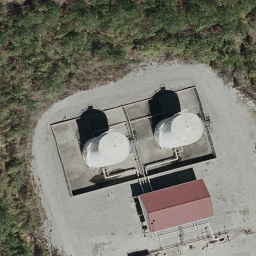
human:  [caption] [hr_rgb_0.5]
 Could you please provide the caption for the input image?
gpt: Two storage tanks arranged neatly with a house beside .

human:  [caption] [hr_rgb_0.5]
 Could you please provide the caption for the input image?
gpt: Two reservoirs and a red house are surrounded by plants.

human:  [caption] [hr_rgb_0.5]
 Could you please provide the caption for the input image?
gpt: There are two storage tanks with a house beside and surrounded by plants .

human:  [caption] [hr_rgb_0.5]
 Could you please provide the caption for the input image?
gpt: There are two storage tanks with a red house surrounded by plants .

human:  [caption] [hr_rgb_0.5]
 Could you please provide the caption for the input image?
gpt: Two reservoirs and a red house surrounded by plants.